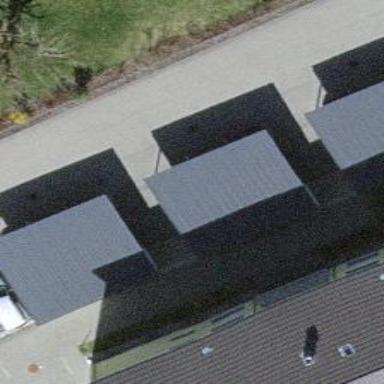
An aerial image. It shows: Group of garages.